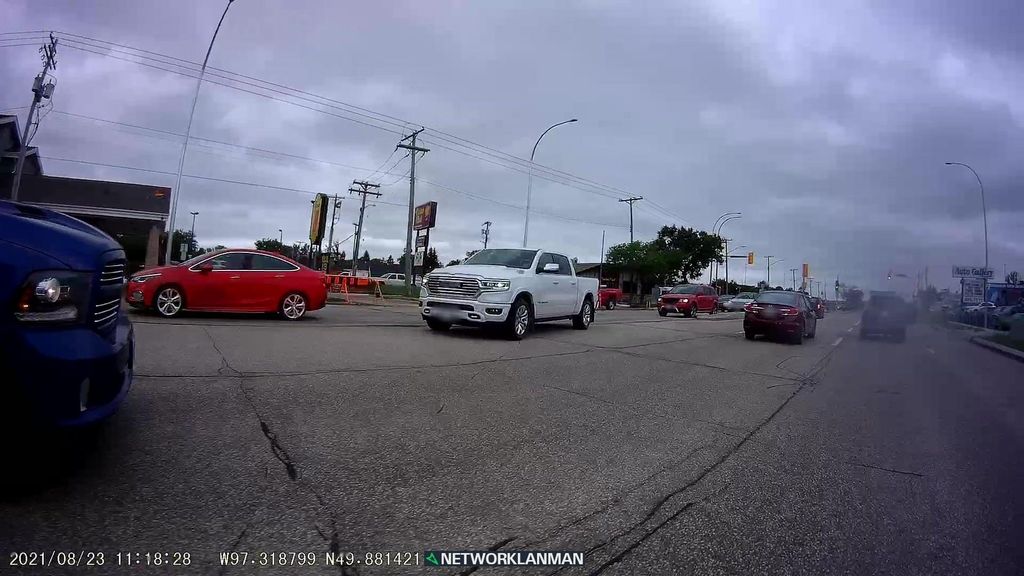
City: winnipeg